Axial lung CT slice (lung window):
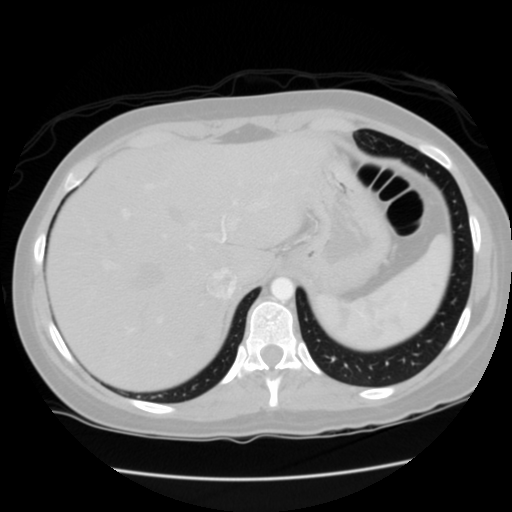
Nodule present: no